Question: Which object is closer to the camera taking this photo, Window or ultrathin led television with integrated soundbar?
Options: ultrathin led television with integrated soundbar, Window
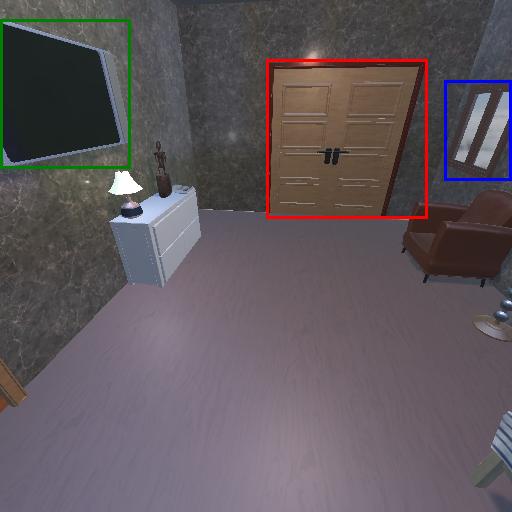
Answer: ultrathin led television with integrated soundbar